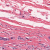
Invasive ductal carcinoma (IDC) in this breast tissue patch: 1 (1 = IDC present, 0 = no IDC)